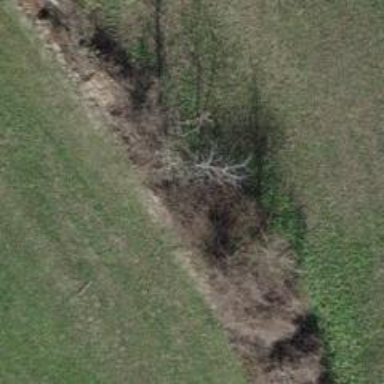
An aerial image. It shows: Hedge acting as barrier.